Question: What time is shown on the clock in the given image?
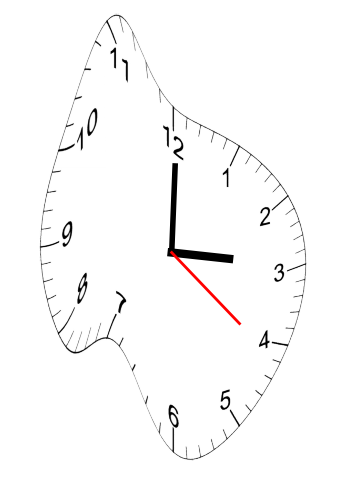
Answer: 03:00:21